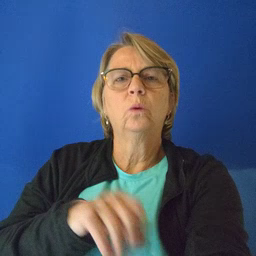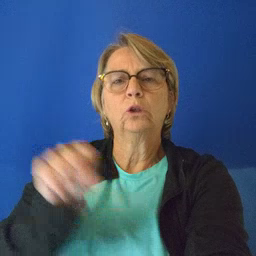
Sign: clown